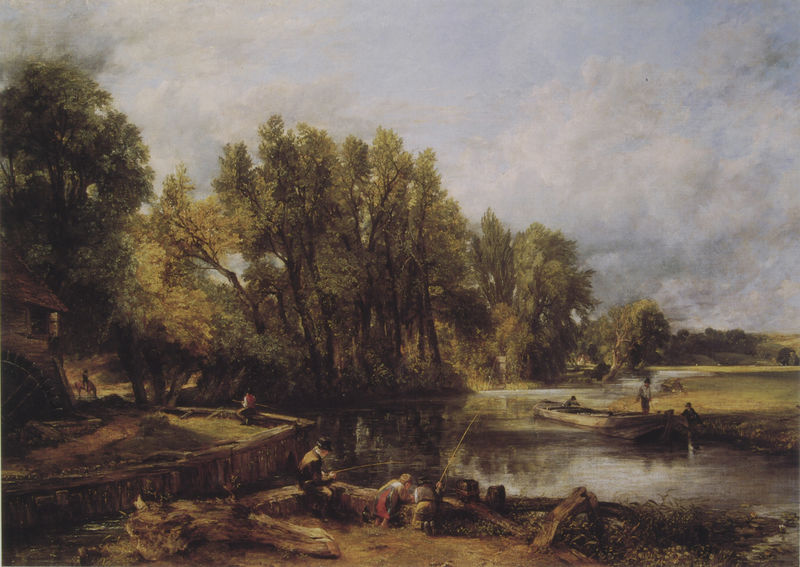
Titel: Stratford Mill
Künstler: John Constable
Standort: London
Institution: National Gallery
Schlagwörter: baum, blau, dunkel, gemälde, gewitter, himmel, laub, mann, schatten, wasser, weiß, wolken, bäume, fluss, frauen, grün, landschaft, menschen, mädchen, see, teich, ufer, braun, frau, grau, holz, hut, licht, männer, dach, gebäude, gras, haus, park, rasen, rot, tier, tiere, weg, wiese, wolke, zaun, malerei, wand, mensch, stein, steine, öl, bach, baumstamm, mühle, natur, pappeln, spiegelung, stamm, weide, weite, wind, büsche, sonne, wiesen, land, figur, gold, realismus, kind, pflanzen, england, wald, arbeit, boot, boote, genre, kahn, kinder, landleben, müller, pferd, reiter, weiher, hellblau, küste, schiff, schiffe, wellen, ruhe, fischer, jungen, schiffer, abhang, mauer, lila, violett, idylle, rad, romantik, constable, staffage, steg, stämme, turner, realistisch, spiegeln, regen, courbet, seen, idyll, schwimmen, angel, ländlich, tümpel, sonnenschein, hain, waldstück, auen, reflex, arkadien, baumstumpf, fische, angler, mühlrad, wasserrad, flamen, angeln, fischen, auwald, nachen, lagern, gondel, dunkle wolke, wassermühle, flandern, wölkchen, arkadisch, rote jacke, john constable, graslandschaft, hobbema, landschaftsidylle, mühlenrad, agel, anglerinnen, bubens, spiegelbilder, uferä, ün, wassermüle